Field crop: maize
Growth stage: 2
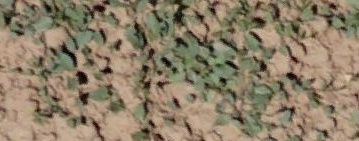
Species: convolvulus